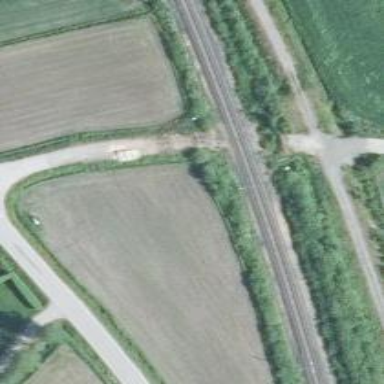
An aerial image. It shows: Railway with continuous electrified contact line.